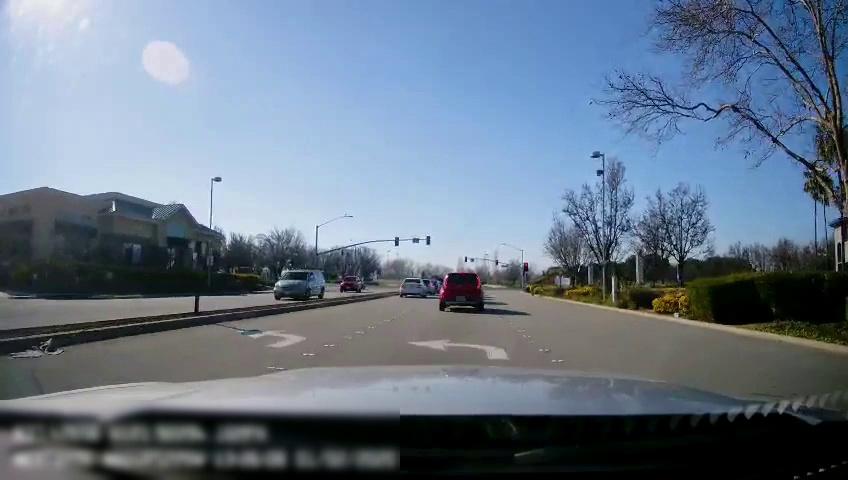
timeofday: Day
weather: Sunny
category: Drivable Space
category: Drivable Space
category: Vehicles | Car
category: Vehicles | Car
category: Vehicles | SUV
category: Vehicles | SUV
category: Vehicles | Car
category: Vehicles | Car
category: Vehicles | Car
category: Lanes | Current Lane
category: Lanes | Current Lane